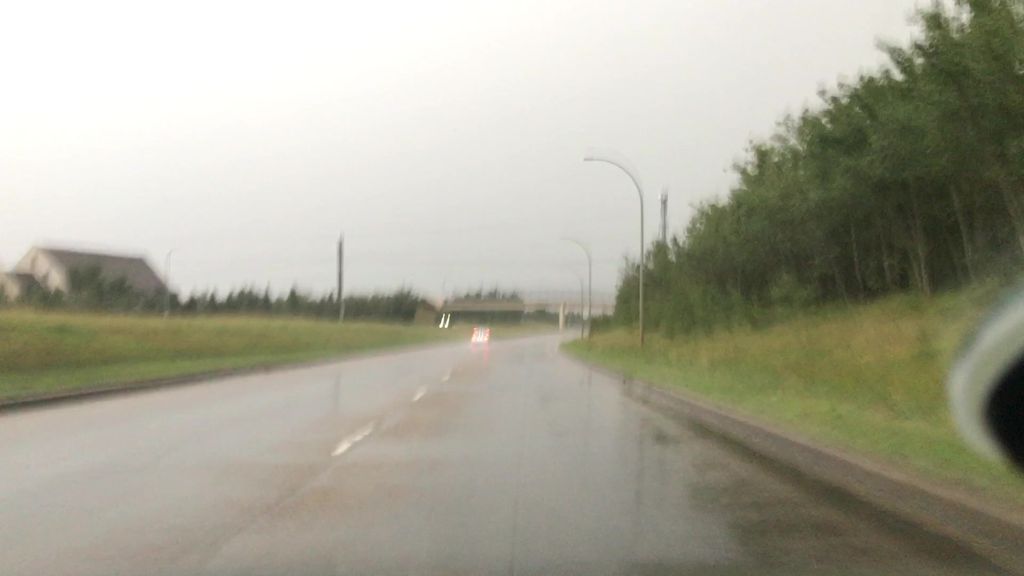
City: edmonton